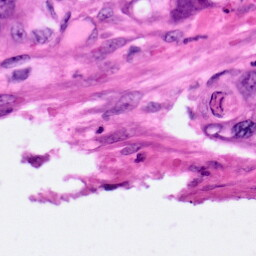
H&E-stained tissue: Pancreatic